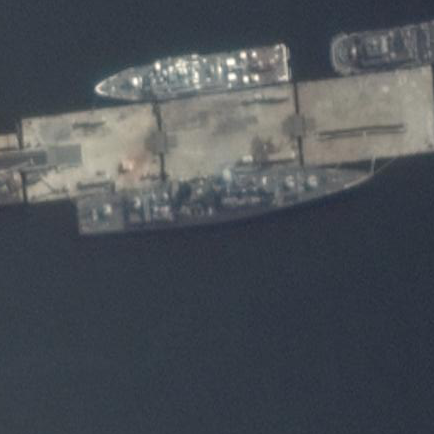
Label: cruiser